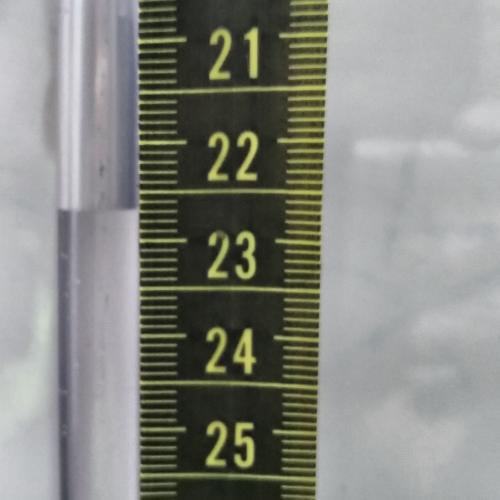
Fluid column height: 22.7 cm